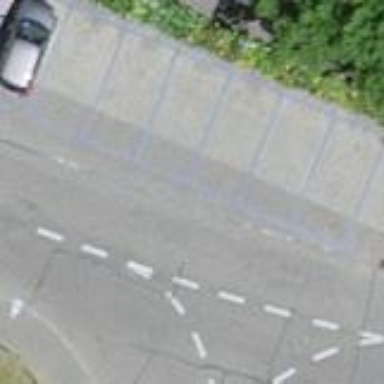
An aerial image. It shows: Street-side parking area with concrete surface.